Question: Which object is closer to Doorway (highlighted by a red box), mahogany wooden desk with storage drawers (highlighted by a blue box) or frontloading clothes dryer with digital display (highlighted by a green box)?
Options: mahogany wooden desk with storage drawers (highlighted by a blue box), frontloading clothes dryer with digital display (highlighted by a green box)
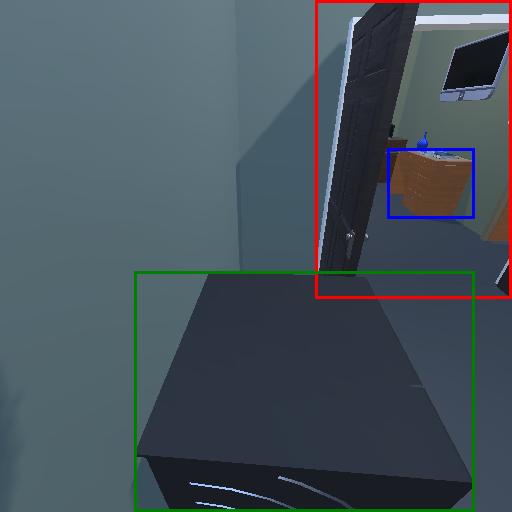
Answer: mahogany wooden desk with storage drawers (highlighted by a blue box)